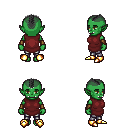
a pixel art fantasy rpg character, female body template, orc, green skin, maroon tunic, metal pants, gray short mohawk hairstyle, cloth bracers, gold boots, four views (front, back, left, right), 2x2 character sprite sheet, small pixel art, hard edges, no anti-aliasing